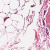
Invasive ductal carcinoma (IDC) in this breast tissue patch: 0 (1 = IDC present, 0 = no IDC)